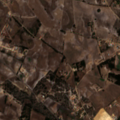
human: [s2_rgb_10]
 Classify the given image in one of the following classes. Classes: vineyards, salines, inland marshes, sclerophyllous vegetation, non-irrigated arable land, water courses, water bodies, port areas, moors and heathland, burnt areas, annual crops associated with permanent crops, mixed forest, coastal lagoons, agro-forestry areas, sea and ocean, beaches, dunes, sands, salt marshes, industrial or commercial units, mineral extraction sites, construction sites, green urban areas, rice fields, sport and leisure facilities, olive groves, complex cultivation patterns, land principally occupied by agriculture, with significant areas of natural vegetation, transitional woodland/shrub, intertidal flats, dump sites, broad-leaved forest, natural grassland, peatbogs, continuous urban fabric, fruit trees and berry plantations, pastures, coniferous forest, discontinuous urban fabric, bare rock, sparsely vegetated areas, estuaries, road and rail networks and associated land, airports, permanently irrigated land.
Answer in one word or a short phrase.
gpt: discontinuous urban fabric, complex cultivation patterns, broad-leaved forest